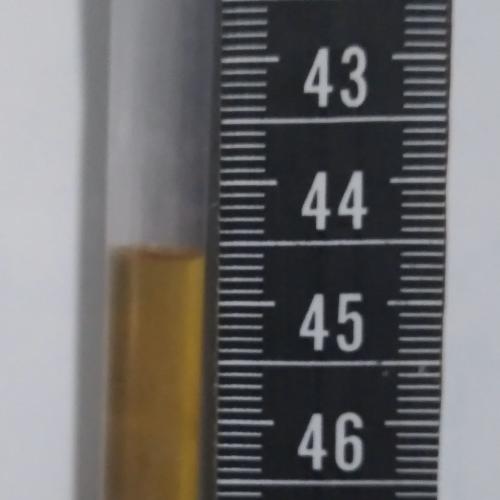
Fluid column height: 44.6 cm